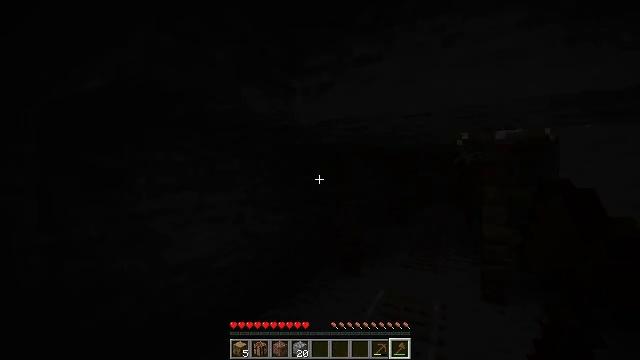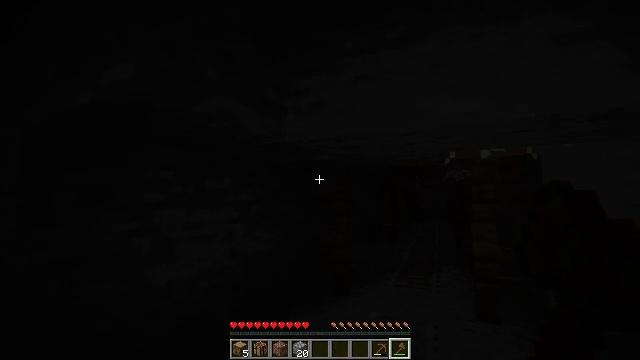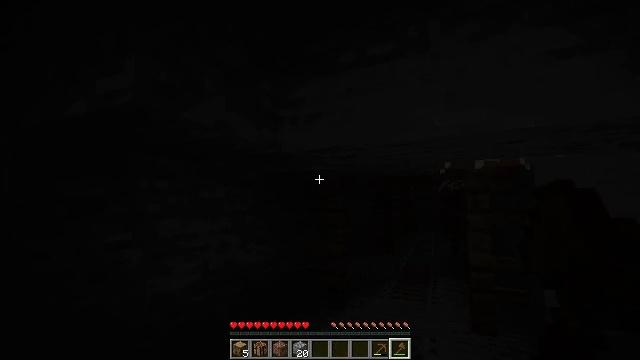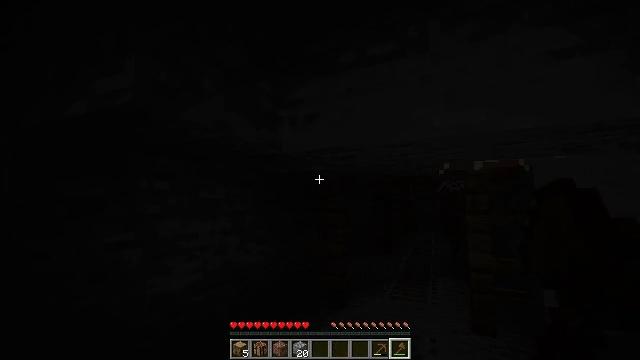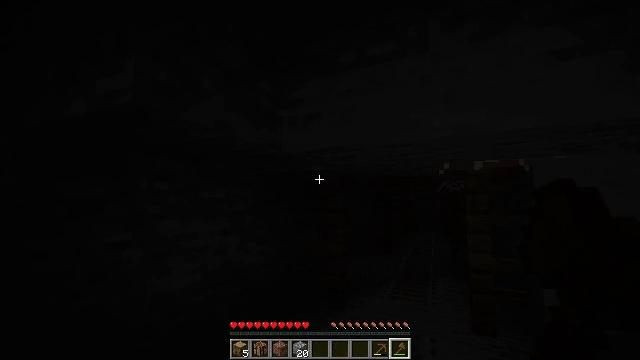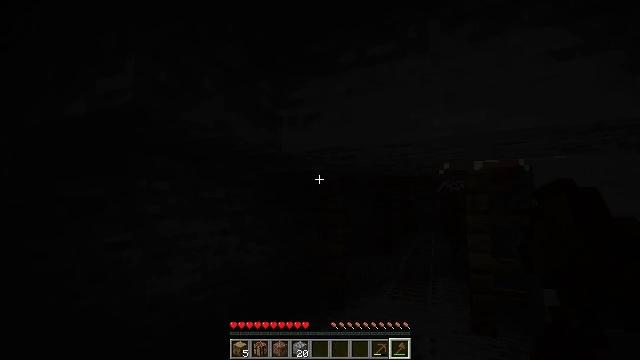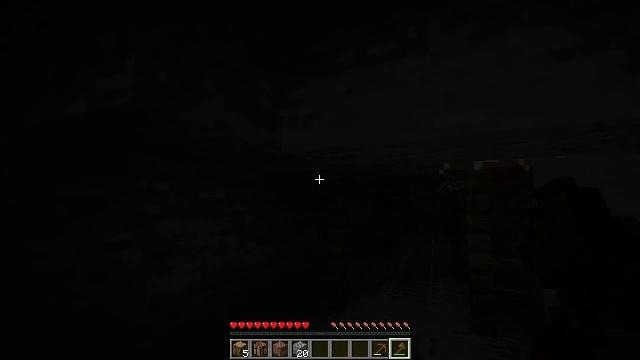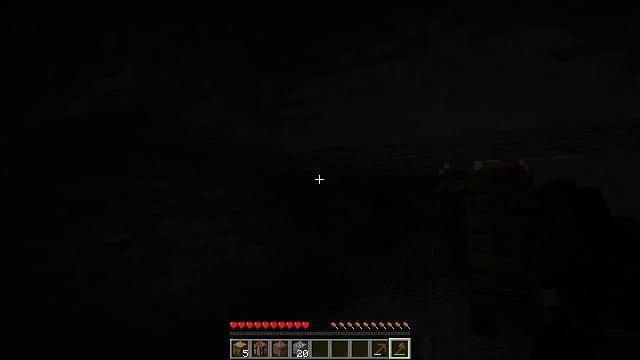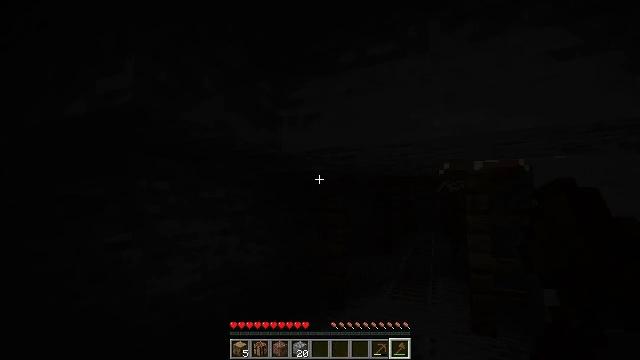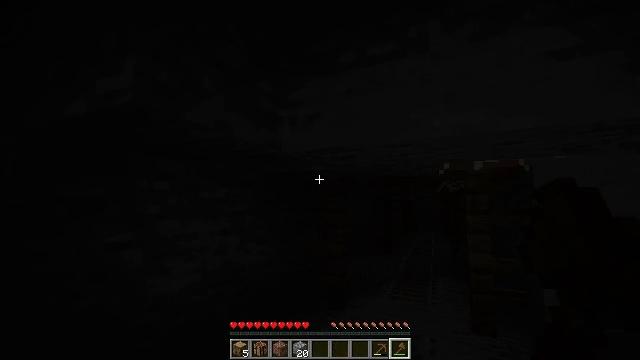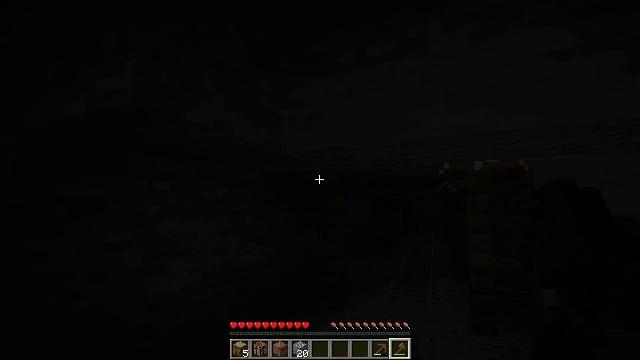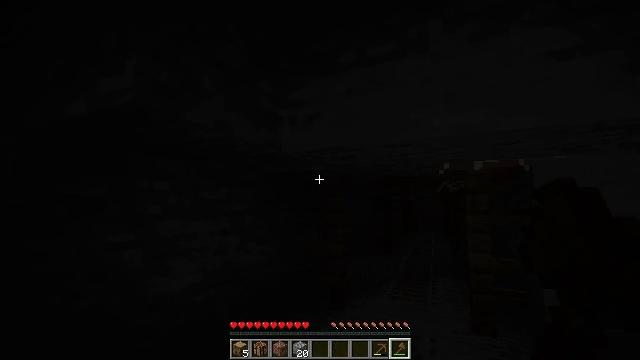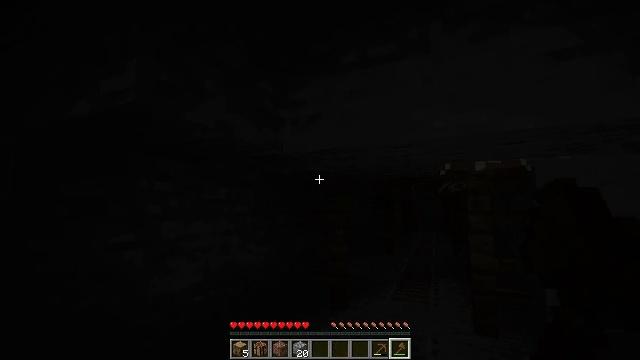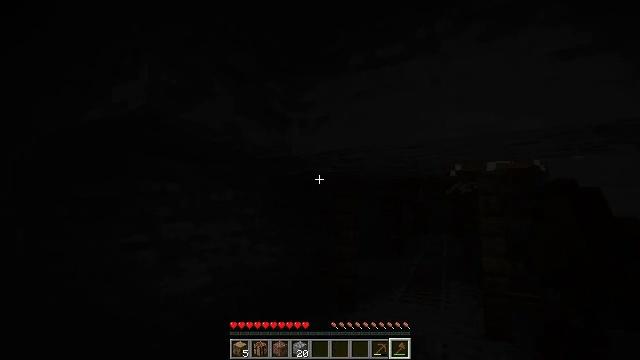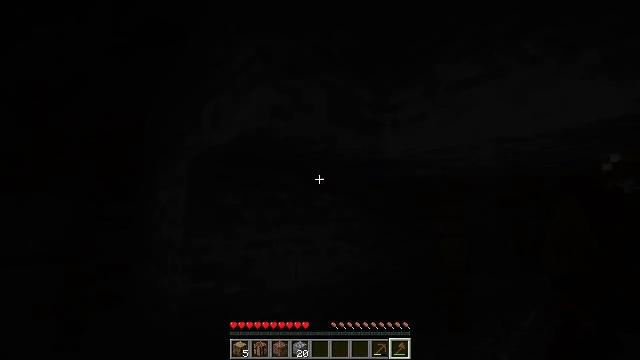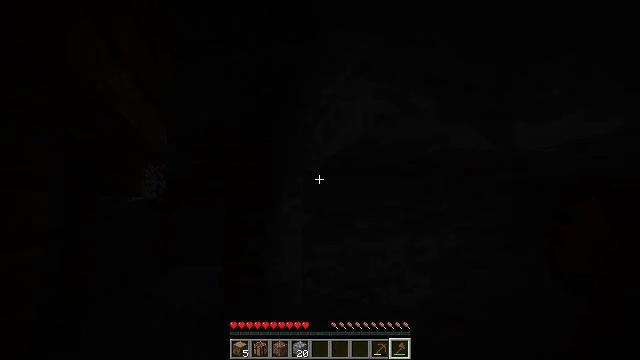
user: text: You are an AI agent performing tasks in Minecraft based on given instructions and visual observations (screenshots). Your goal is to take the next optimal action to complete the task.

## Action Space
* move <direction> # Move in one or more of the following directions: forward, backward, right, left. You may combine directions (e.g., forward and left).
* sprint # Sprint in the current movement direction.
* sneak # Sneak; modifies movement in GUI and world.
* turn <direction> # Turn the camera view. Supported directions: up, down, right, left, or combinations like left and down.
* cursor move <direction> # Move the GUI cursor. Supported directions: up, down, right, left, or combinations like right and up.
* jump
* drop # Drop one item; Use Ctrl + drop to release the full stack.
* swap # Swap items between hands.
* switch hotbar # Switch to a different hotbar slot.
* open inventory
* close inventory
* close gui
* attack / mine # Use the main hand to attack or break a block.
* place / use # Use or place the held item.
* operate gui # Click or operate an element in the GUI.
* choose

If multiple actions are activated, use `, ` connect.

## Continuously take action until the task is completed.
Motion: motion action
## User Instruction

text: Digging the cobblestone underground.
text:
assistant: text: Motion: turn right and up
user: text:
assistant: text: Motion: turn up
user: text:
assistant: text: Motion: no_op
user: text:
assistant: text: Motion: no_op
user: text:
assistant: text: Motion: no_op
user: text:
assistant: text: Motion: no_op
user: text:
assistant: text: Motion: no_op
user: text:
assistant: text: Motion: no_op
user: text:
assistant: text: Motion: no_op
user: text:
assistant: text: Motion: no_op
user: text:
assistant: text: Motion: no_op
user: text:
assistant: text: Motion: no_op
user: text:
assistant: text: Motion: turn left
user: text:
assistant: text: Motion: turn left and up
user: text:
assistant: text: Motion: turn left and up
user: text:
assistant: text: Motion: turn left and up
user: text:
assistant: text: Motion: turn left
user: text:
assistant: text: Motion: no_op
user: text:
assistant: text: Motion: no_op
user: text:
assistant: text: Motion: no_op
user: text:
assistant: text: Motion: no_op
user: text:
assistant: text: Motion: no_op
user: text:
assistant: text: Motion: no_op
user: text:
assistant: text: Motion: no_op
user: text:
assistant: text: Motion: no_op
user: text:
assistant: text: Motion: no_op
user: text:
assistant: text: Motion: no_op
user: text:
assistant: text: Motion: no_op
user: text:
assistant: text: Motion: no_op
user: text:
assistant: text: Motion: no_op